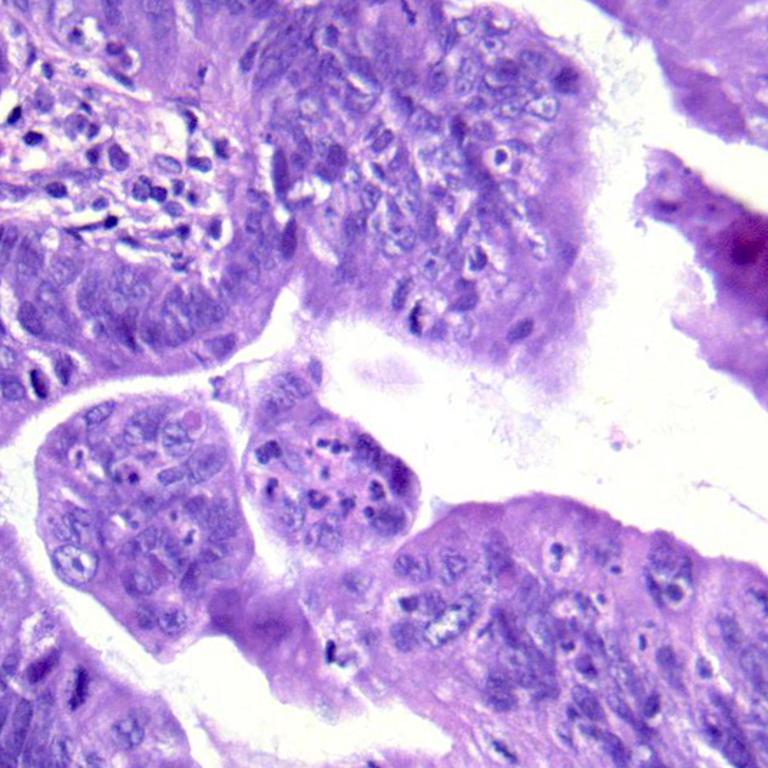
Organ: colon
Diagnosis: adenocarcinomas